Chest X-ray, PA view. Patient: 74 years old, sex F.
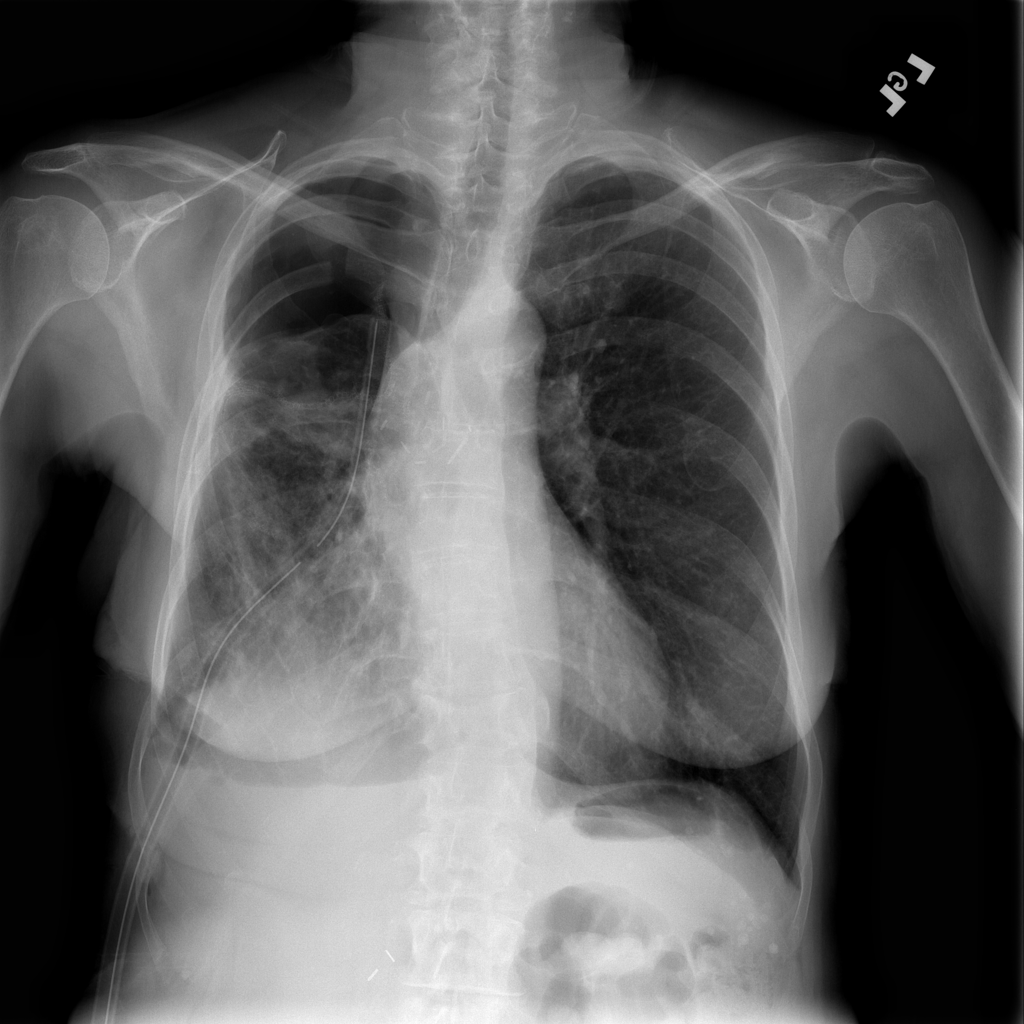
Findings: Pneumothorax